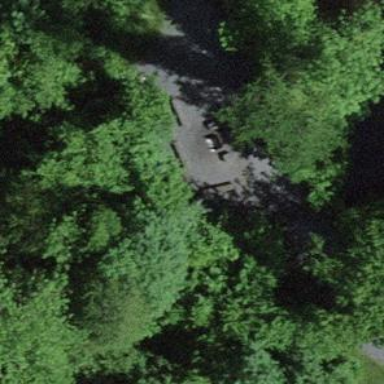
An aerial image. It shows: Bench.